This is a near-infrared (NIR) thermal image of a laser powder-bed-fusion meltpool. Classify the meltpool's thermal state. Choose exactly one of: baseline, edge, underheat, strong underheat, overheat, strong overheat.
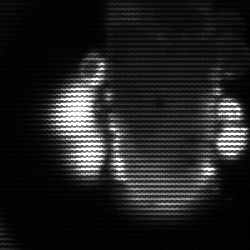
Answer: strong underheat